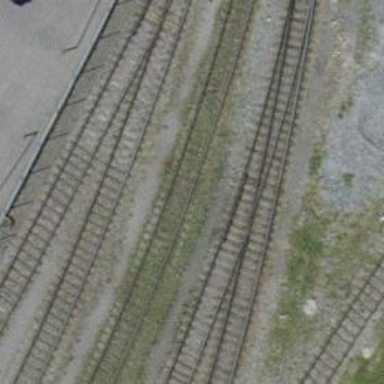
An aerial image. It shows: Single railway spur track.